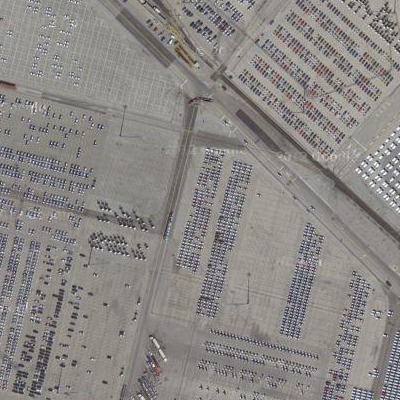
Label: gParking